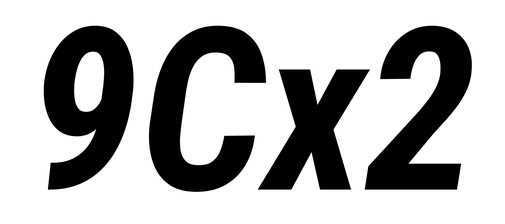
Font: Roboto-Italic_Condensed_Bold_Italic